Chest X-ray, PA view. Patient: 44 years old, sex F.
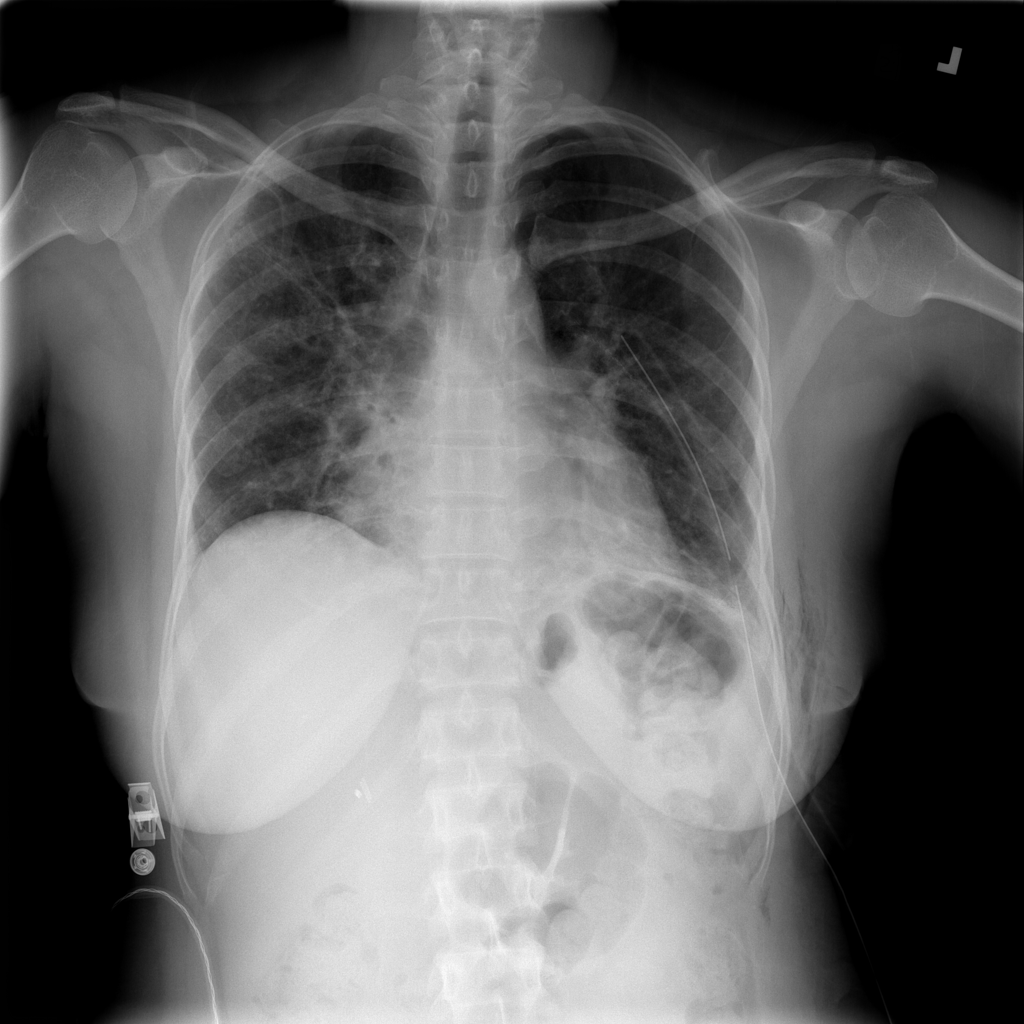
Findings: No Finding